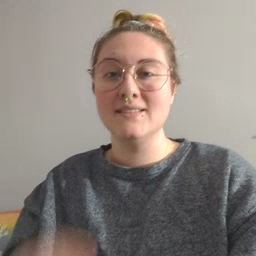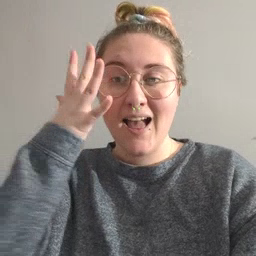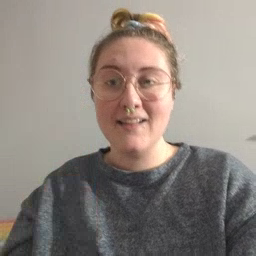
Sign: sun